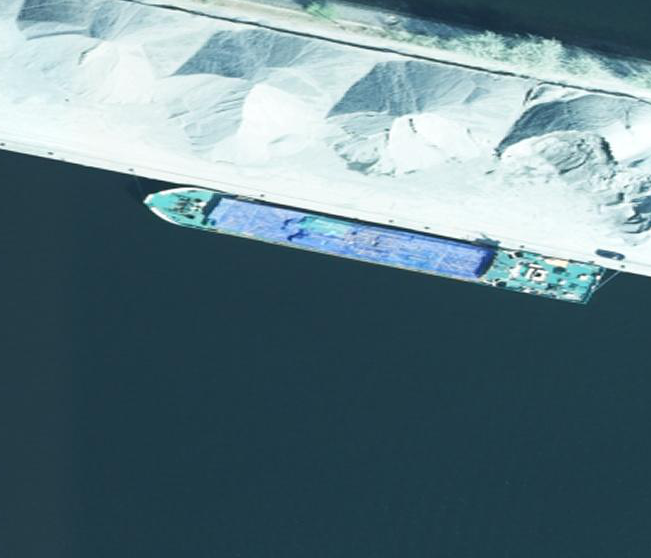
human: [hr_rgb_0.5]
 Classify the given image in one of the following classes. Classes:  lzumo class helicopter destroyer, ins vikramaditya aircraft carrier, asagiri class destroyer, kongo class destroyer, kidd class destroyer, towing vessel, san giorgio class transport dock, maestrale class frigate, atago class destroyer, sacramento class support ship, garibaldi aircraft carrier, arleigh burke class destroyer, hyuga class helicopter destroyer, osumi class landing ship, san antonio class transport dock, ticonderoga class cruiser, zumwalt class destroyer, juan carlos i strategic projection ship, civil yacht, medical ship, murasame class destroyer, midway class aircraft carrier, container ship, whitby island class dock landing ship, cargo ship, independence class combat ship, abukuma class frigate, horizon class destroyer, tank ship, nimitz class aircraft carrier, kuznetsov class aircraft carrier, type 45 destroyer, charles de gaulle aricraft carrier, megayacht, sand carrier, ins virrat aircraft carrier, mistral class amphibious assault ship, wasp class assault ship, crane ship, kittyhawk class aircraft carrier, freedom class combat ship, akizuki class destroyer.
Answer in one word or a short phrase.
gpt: Sand carrier